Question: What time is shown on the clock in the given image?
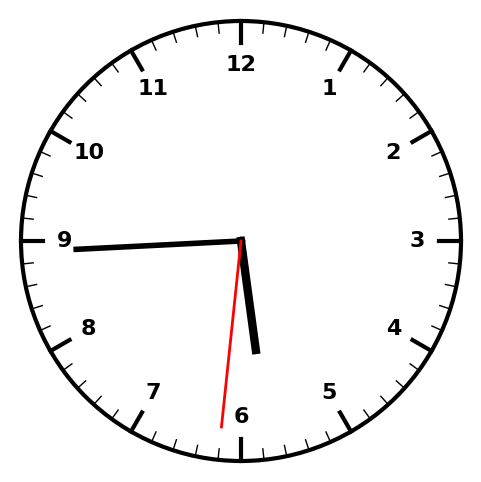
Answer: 05:44:31